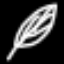
Label: leaf